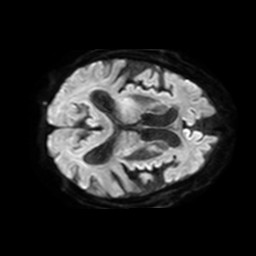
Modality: TRACE
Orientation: axial
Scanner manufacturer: philips
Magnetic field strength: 3 T
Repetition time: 3.344 s
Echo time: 0.076 s